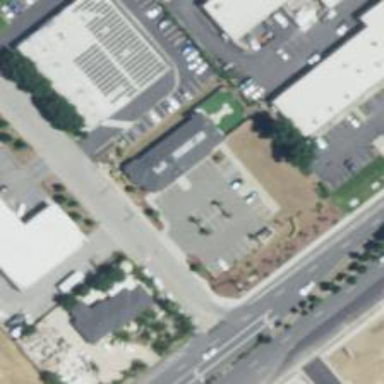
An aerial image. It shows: Veterinary facility.